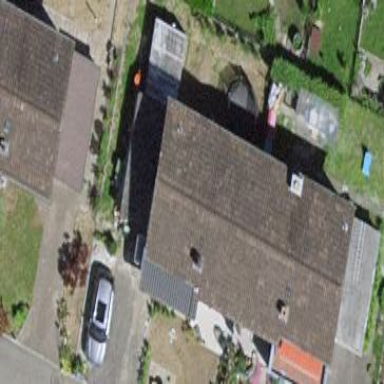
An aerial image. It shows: Semidetached house.